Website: macys
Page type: billing-address
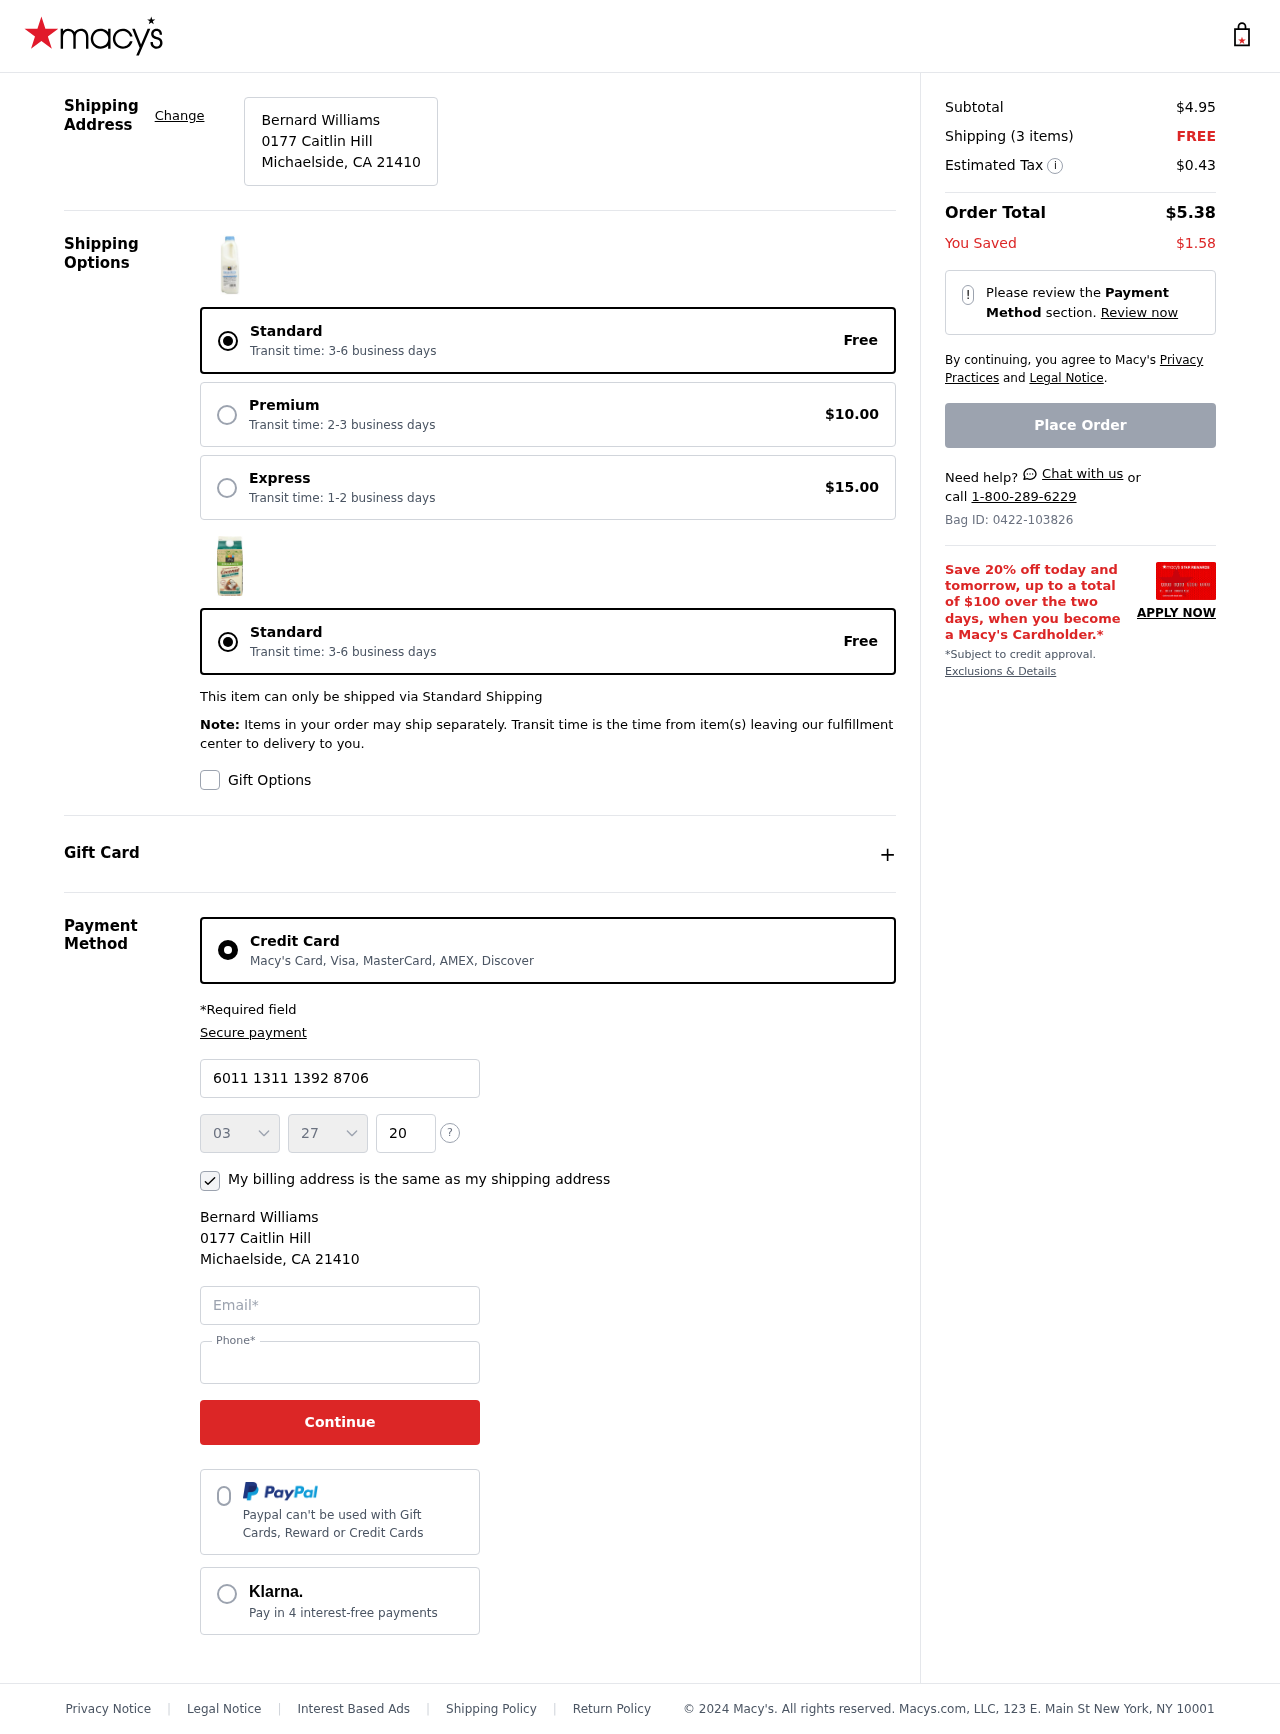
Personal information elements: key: PII_CARD_CVV
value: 206
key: PII_CARD_EXPIRY_MONTH
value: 03
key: PII_CARD_EXPIRY_YEAR
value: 27
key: PII_CARD_NUMBER
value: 6011 1311 1392 8706
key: PII_CITY_STATE_ZIP
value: Michaelside, CA 21410
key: PII_EMAIL
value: bernard_williams@yahoo.com
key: PII_FULLNAME
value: Bernard Williams
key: PII_PHONE
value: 8424621894
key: PII_STREET
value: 0177 Caitlin Hill
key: PII_FULLNAME2
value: Bernard Williams
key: PII_CITY
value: Michaelside
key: PII_STATE_ABBR
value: CA
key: PII_POSTCODE
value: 21410
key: PII_POSTCODE_FULL
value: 21410
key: PII_CITY_STATE
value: Michaelside, CA
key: PII_POSTCODE_NUMERIC
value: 21410
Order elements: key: ORDER_SUBTOTAL
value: $4.95
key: ORDER_NUM_ITEMS
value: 3
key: ORDER_SHIPPING_COST
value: FREE
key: ORDER_TAX
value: $0.43
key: ORDER_TOTAL
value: $5.38
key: ORDER_SAVINGS
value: $1.58
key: ORDER_ID
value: Bag ID: 0422-103826